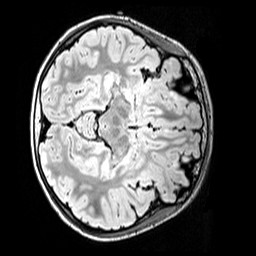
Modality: FLAIR
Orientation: axial
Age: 11
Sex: male
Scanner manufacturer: siemens
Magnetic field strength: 3 T
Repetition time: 5 s
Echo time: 0.388 s